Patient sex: F
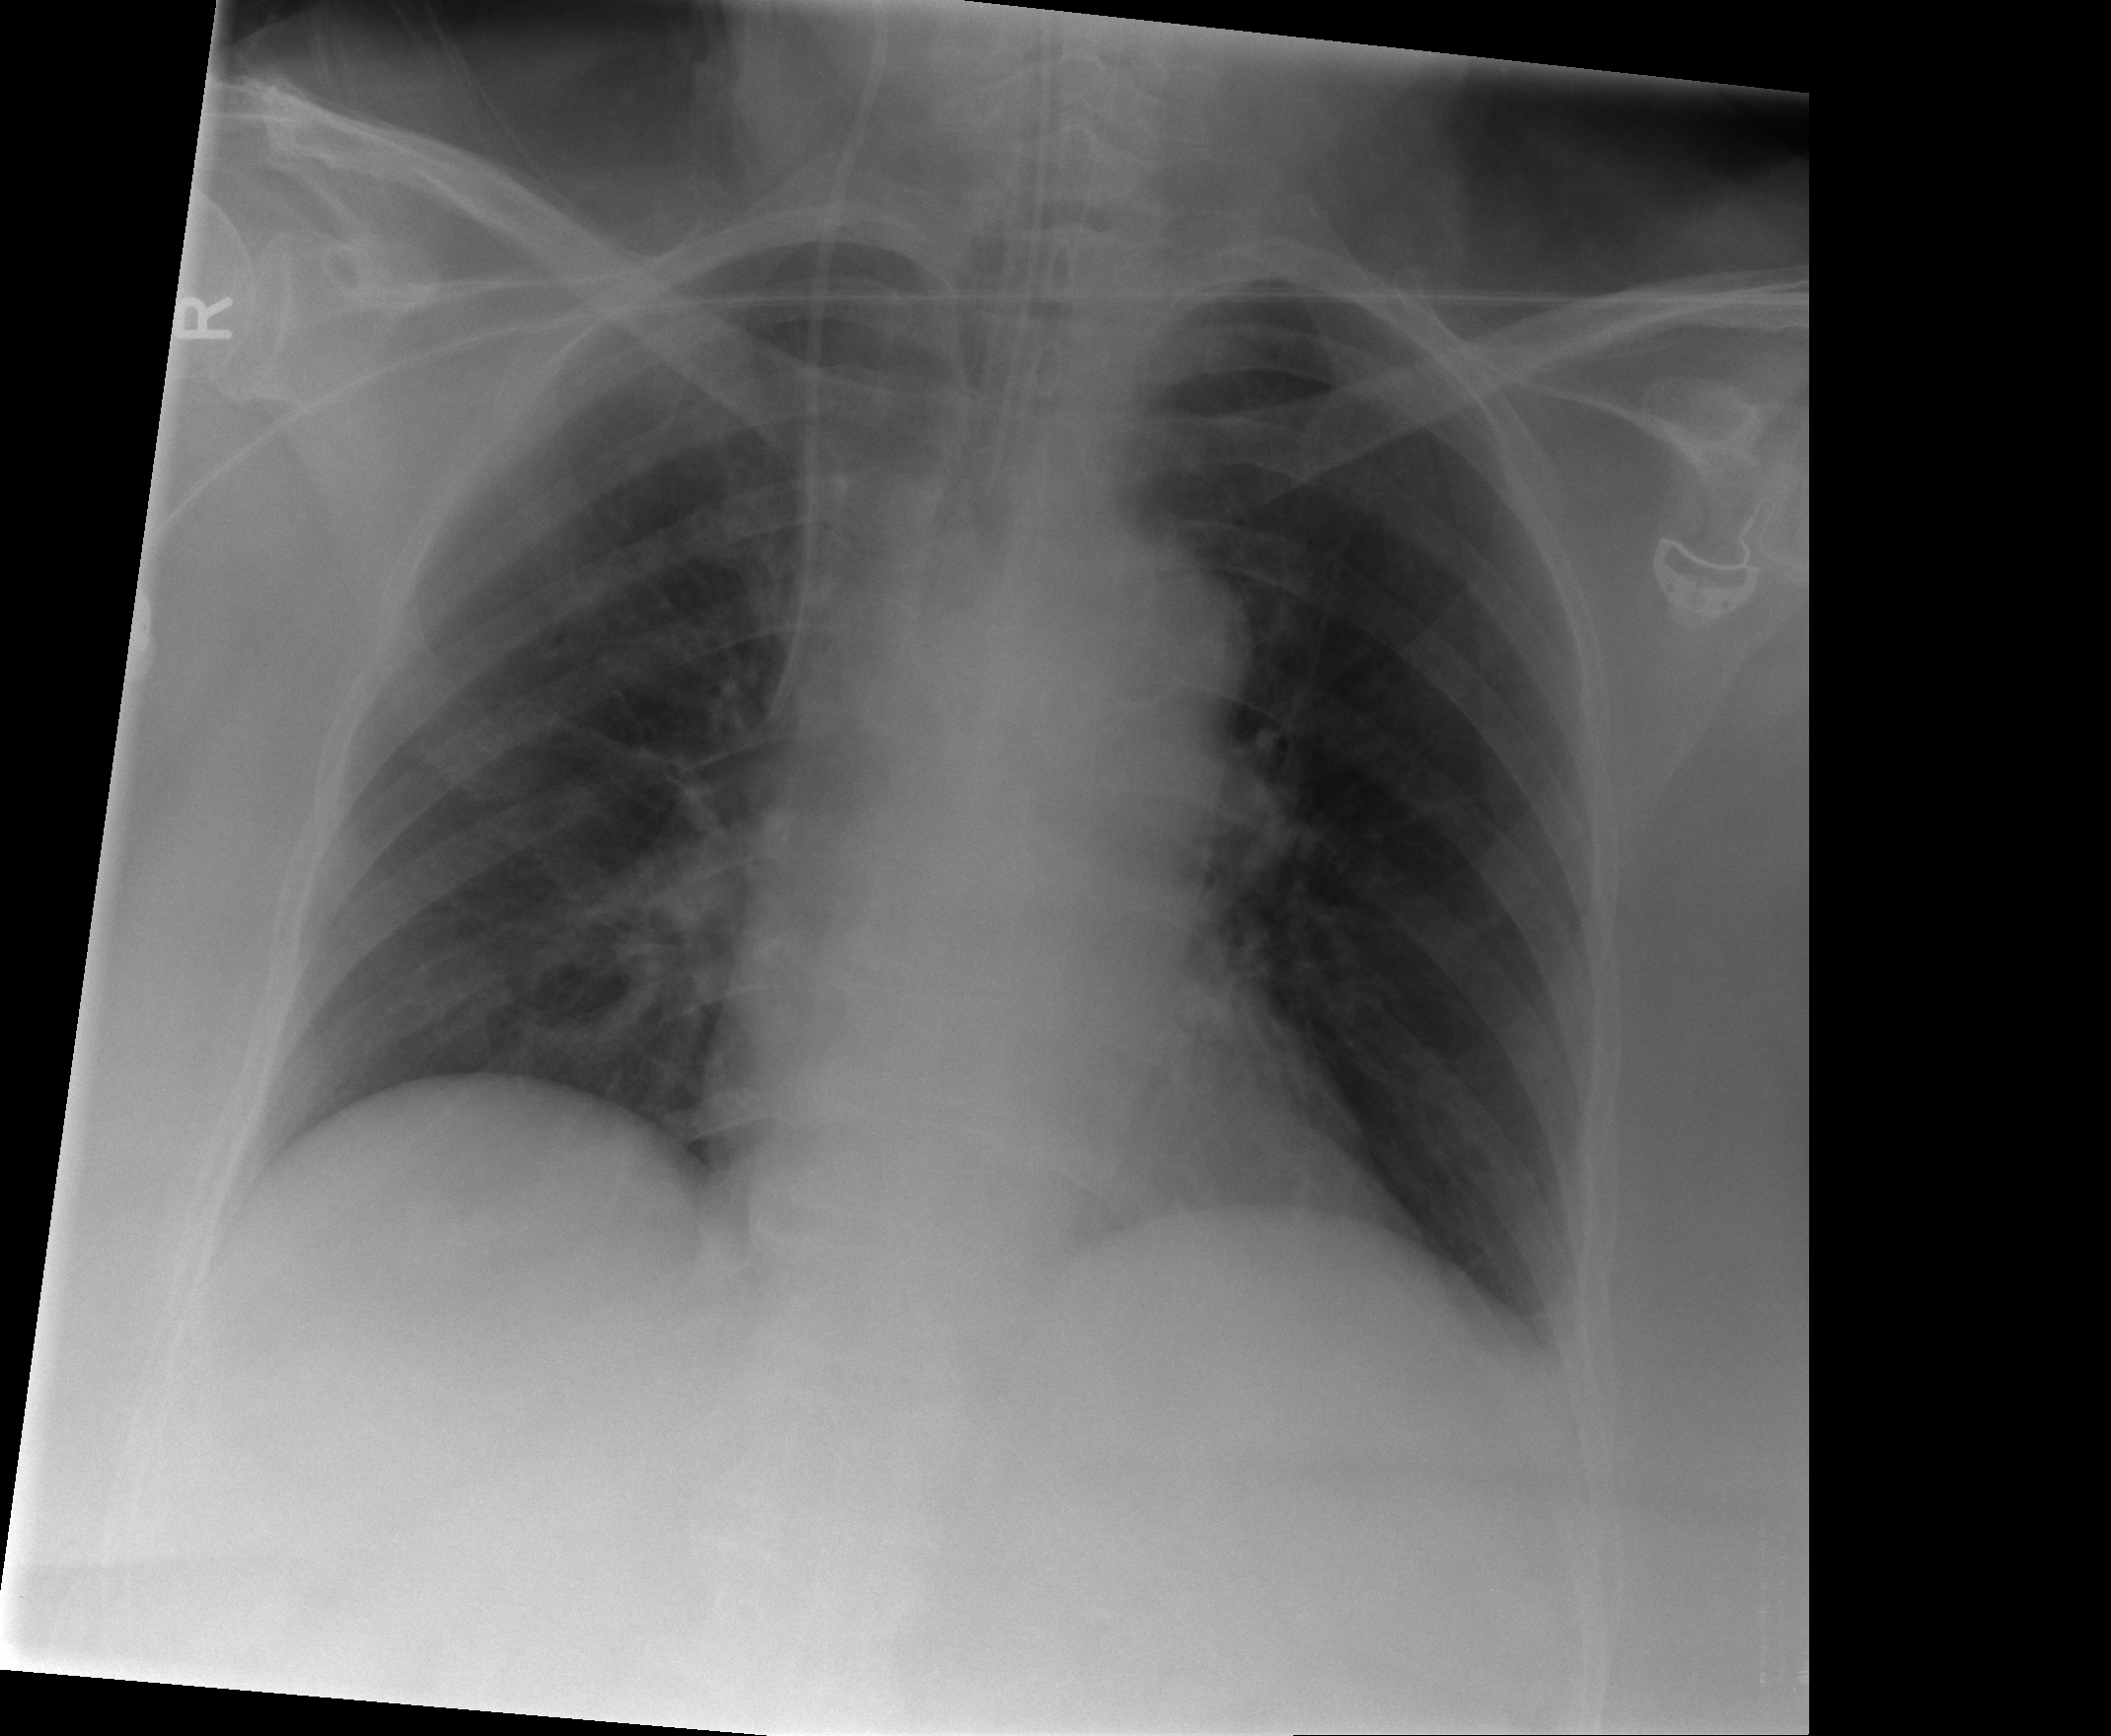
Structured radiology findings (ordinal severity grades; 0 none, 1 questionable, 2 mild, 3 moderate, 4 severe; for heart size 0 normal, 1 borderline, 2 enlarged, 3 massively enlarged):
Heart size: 0
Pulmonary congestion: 2
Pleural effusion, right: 0
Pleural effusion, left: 0
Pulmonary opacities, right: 0
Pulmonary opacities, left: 0
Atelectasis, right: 0
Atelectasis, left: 0